Interaction volume radius: 10 \u00c5
Interaction volume height: 25 \u00c5
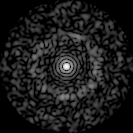
Disorder parameter: 0.8259